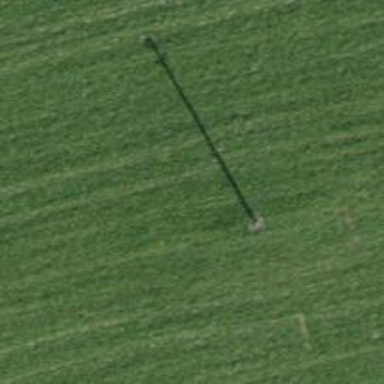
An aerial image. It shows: Minor power line.